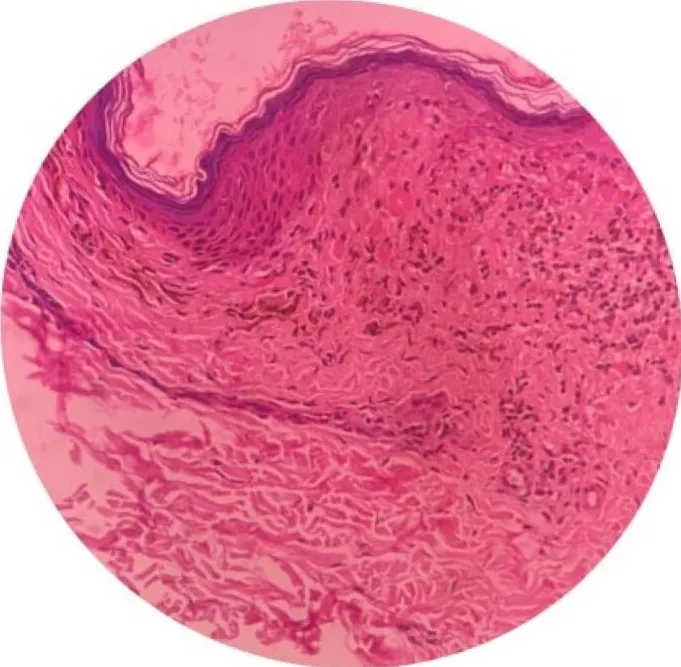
Histopathological appearance of Lichen Planus.
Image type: pathology (h&e)